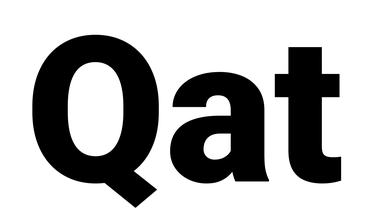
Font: Roboto_Black